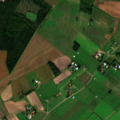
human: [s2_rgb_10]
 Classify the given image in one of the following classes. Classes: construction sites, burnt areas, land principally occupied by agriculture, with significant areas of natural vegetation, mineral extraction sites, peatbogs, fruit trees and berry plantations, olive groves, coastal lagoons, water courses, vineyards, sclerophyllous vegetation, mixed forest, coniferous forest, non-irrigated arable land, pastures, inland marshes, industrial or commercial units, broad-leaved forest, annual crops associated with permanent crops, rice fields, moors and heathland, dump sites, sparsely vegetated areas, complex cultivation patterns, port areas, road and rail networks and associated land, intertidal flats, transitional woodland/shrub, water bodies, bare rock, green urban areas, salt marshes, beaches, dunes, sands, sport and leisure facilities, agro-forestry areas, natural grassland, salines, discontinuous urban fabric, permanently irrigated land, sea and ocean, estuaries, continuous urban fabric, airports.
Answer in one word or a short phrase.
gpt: discontinuous urban fabric, non-irrigated arable land, coniferous forest, mixed forest